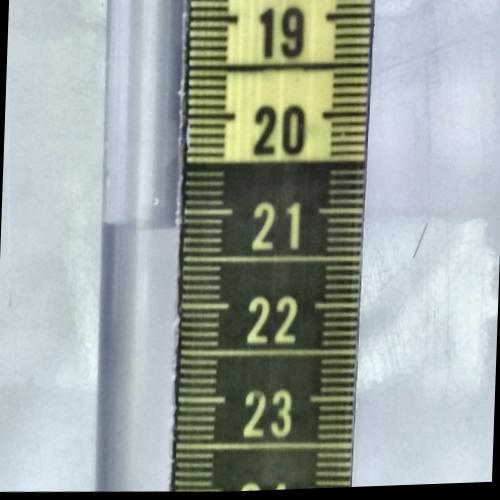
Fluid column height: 21.2 cm